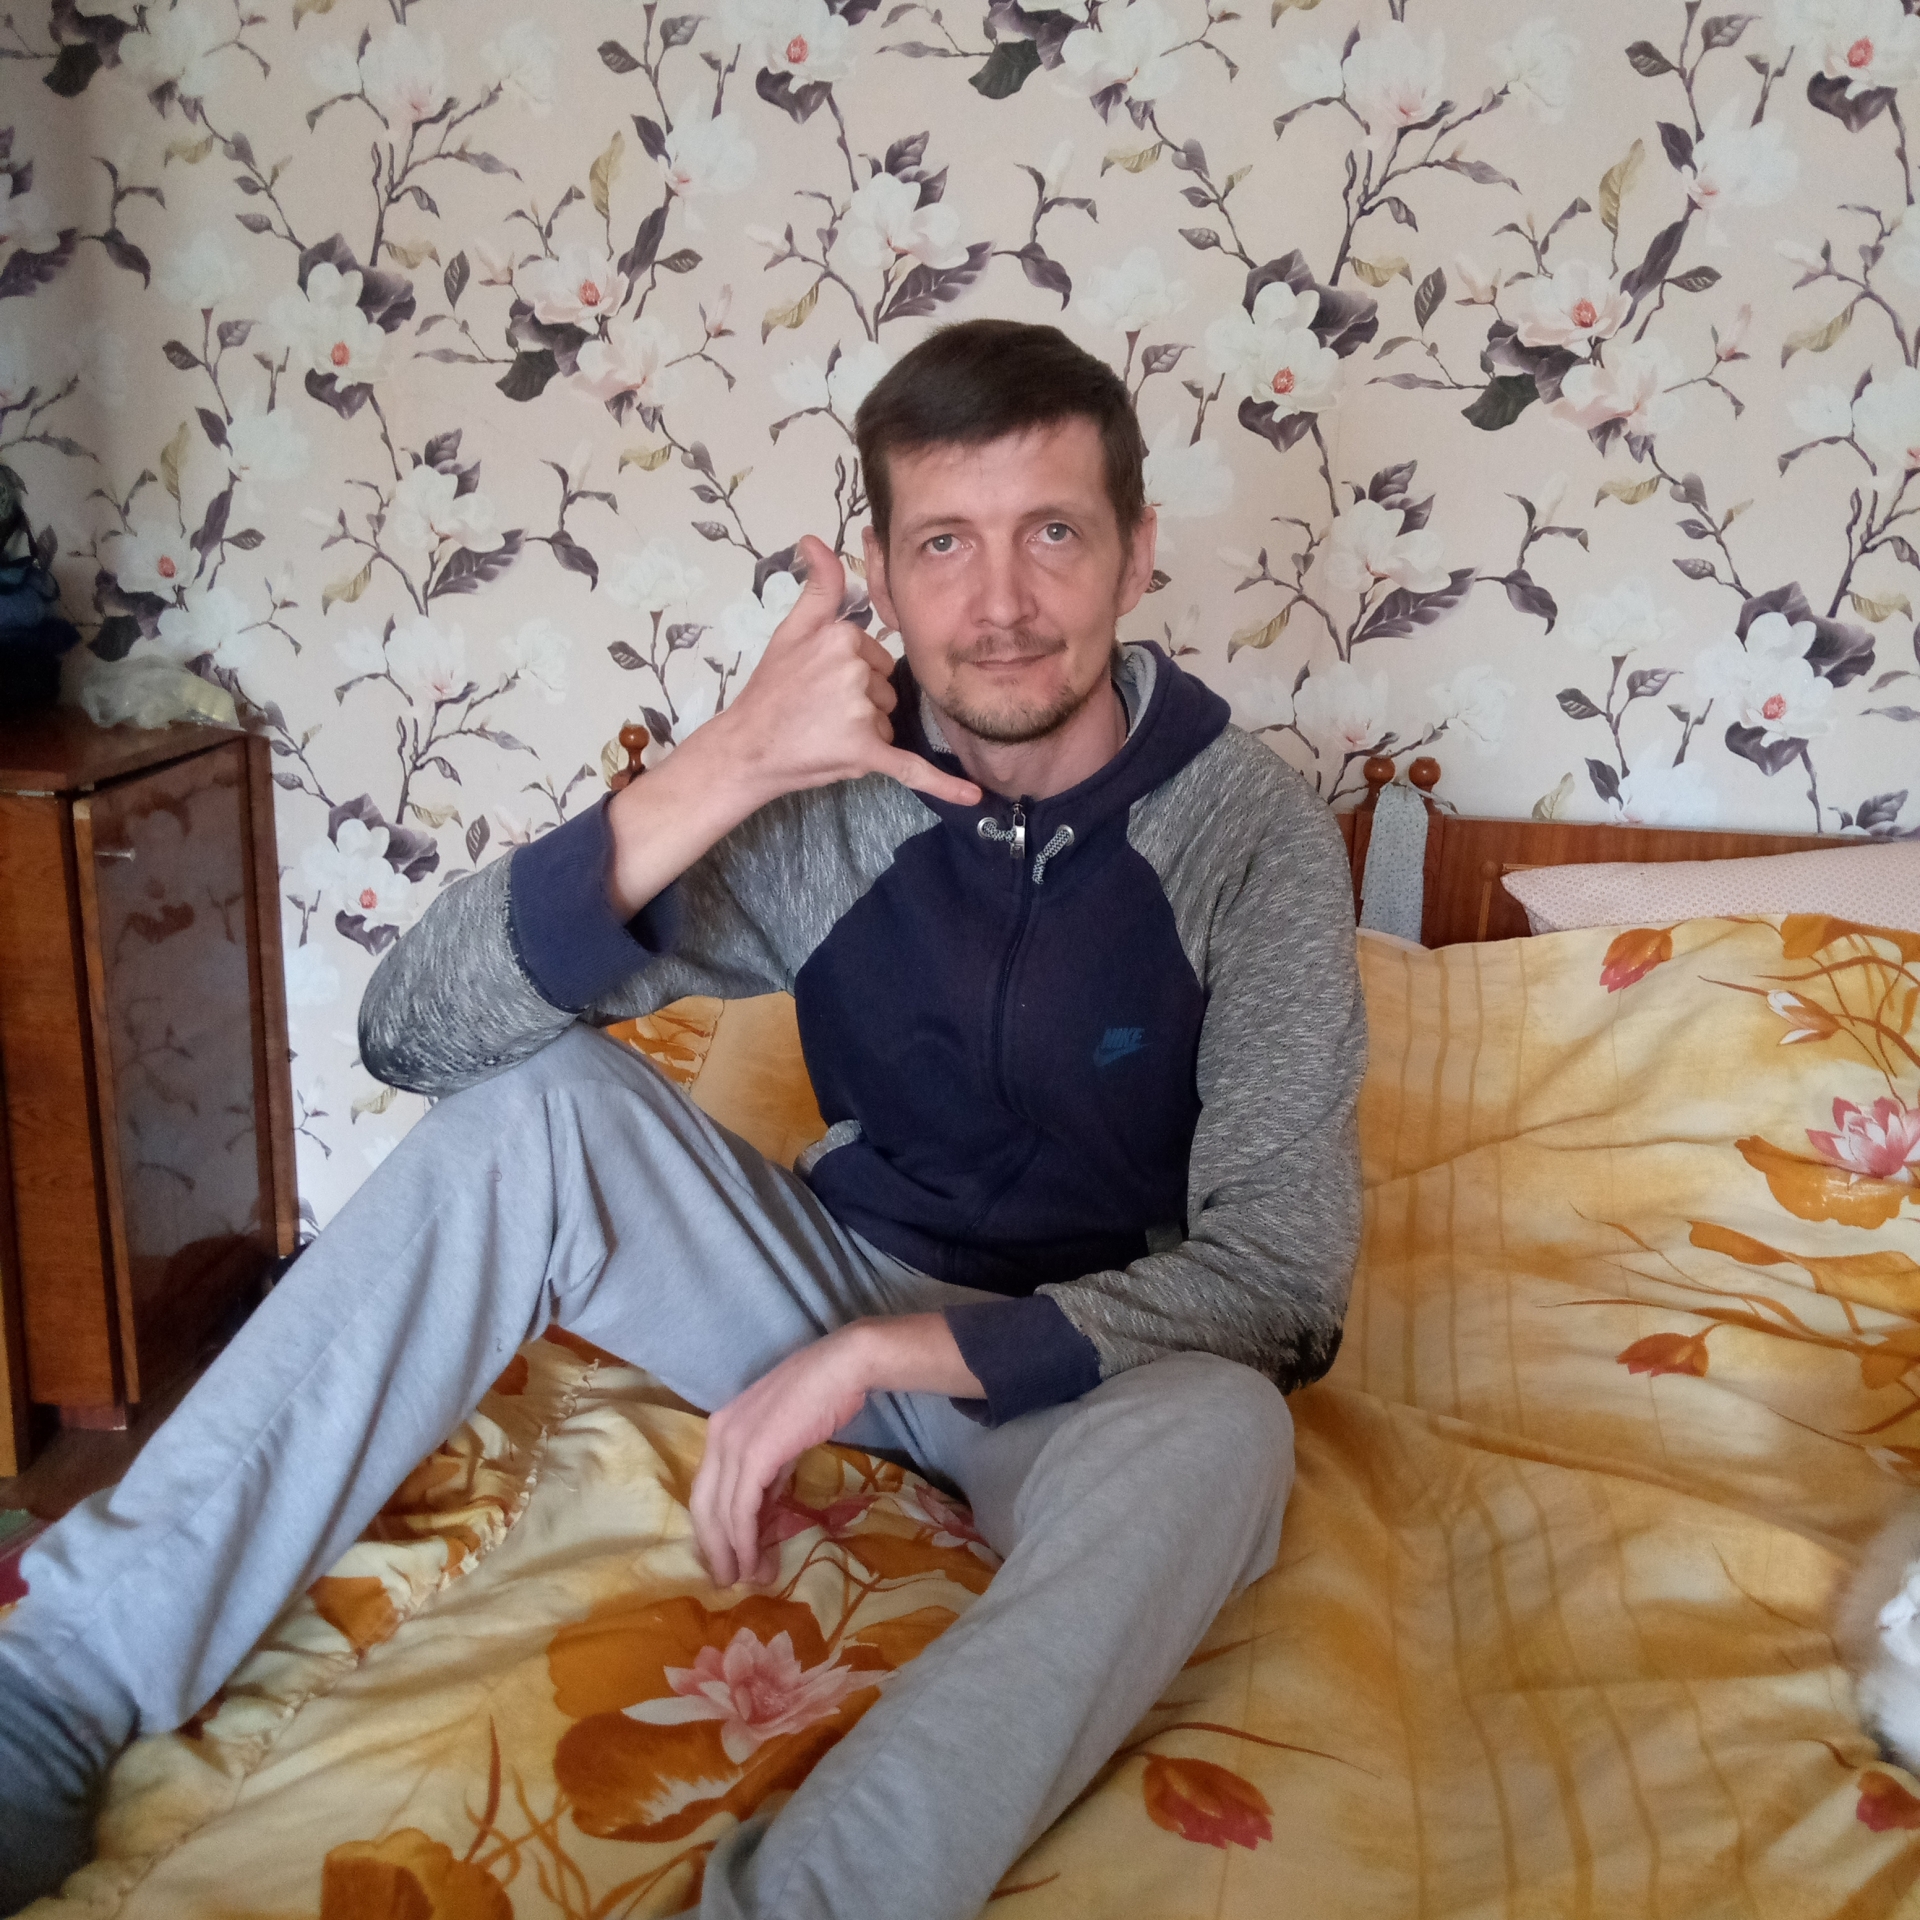
Label: clear